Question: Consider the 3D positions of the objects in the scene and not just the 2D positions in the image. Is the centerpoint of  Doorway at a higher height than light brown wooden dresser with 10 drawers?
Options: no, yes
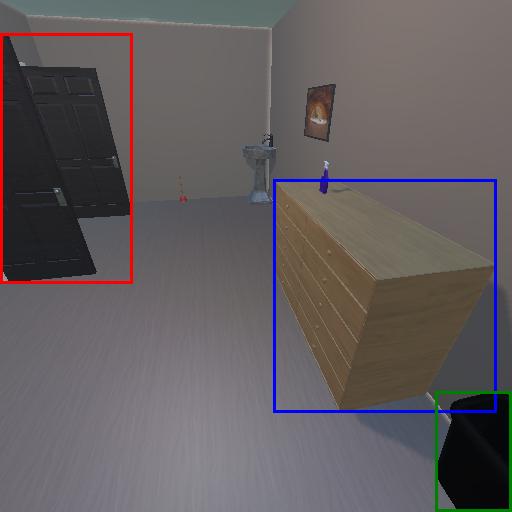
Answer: no